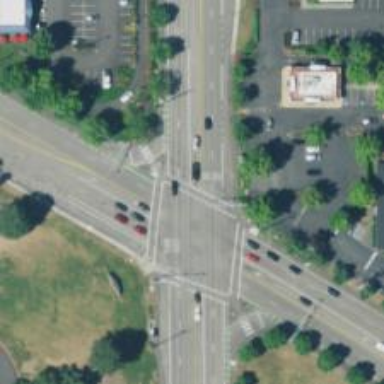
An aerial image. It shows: Crossing road.